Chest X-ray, PA view. Patient: 48 years old, sex F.
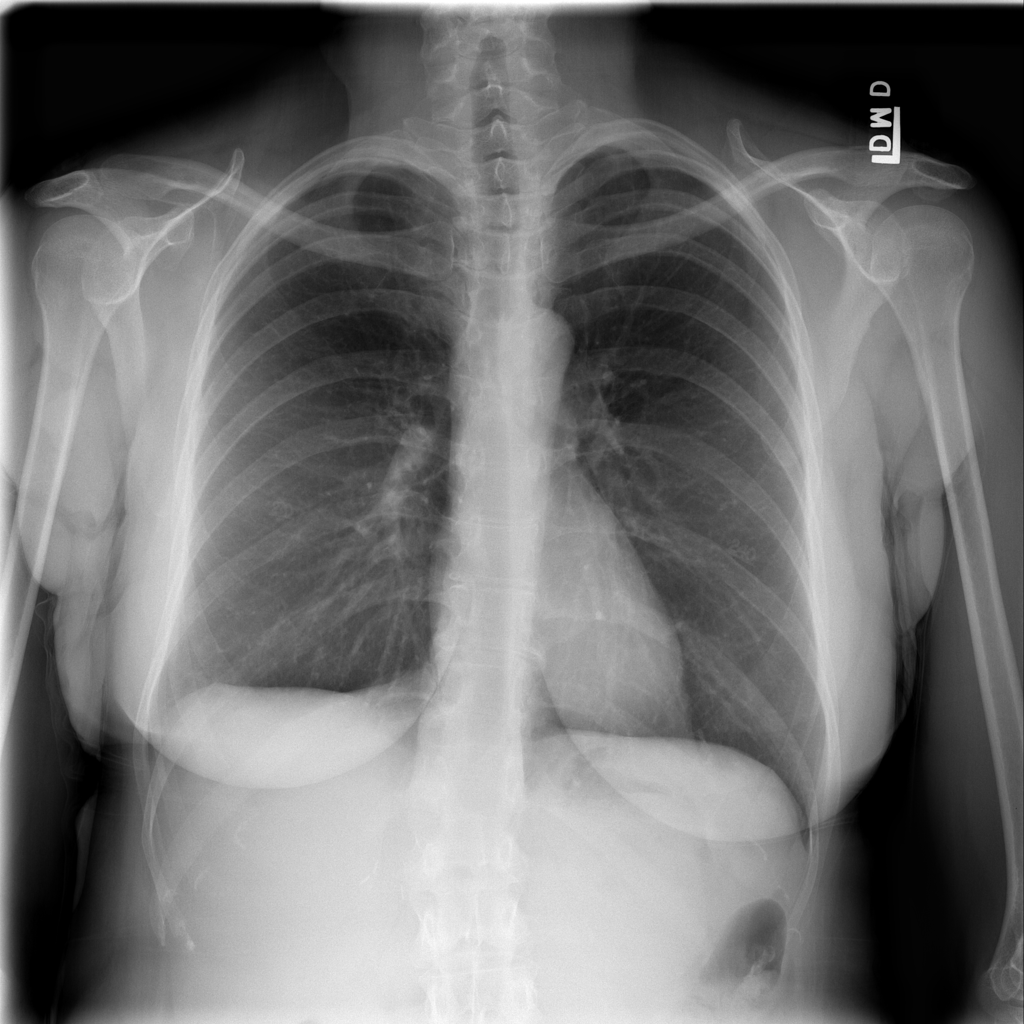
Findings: Effusion